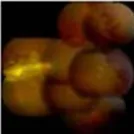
Ocular fundus images from a patient with Terson syndrome with no cerebral hemorrhage. Left eyes prior to vitrectomy.
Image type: ophthalmic_imaging (fundus_photograph)